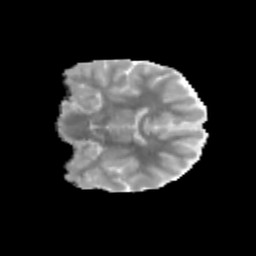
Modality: MD
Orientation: coronal
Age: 9
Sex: male
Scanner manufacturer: siemens
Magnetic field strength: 3 T
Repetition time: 3.8 s
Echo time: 0.07 s